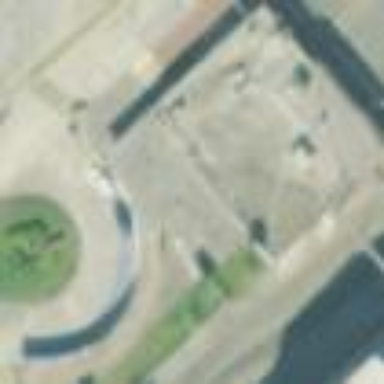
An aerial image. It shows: Industrial building.